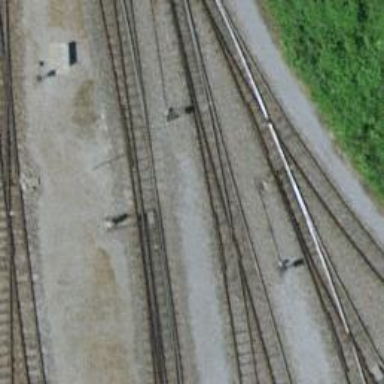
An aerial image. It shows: Single railway spur track.